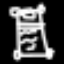
Label: bed